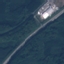
Land use / land cover class: Highway